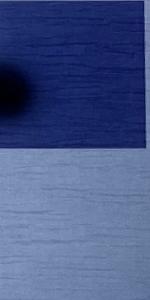
Label: Empty